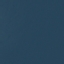
Label: SeaLake